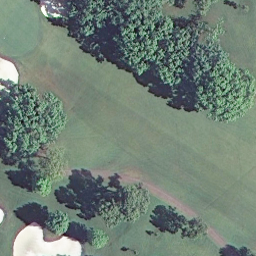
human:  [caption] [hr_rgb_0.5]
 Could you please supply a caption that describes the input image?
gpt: This is a part of a golf course with turfs and some bunkers and trees .

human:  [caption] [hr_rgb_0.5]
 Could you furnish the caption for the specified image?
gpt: A part of a golf course with turfs and some bunkers and trees .

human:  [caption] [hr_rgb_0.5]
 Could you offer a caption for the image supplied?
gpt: There are turfs and some bunkers and trees in the golf course .

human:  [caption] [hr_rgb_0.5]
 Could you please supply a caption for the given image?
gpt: A part of a golf course with with turfs and some bunkers and trees .

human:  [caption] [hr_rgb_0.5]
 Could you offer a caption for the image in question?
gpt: Green turfs and some bunkers and trees in the golf course .